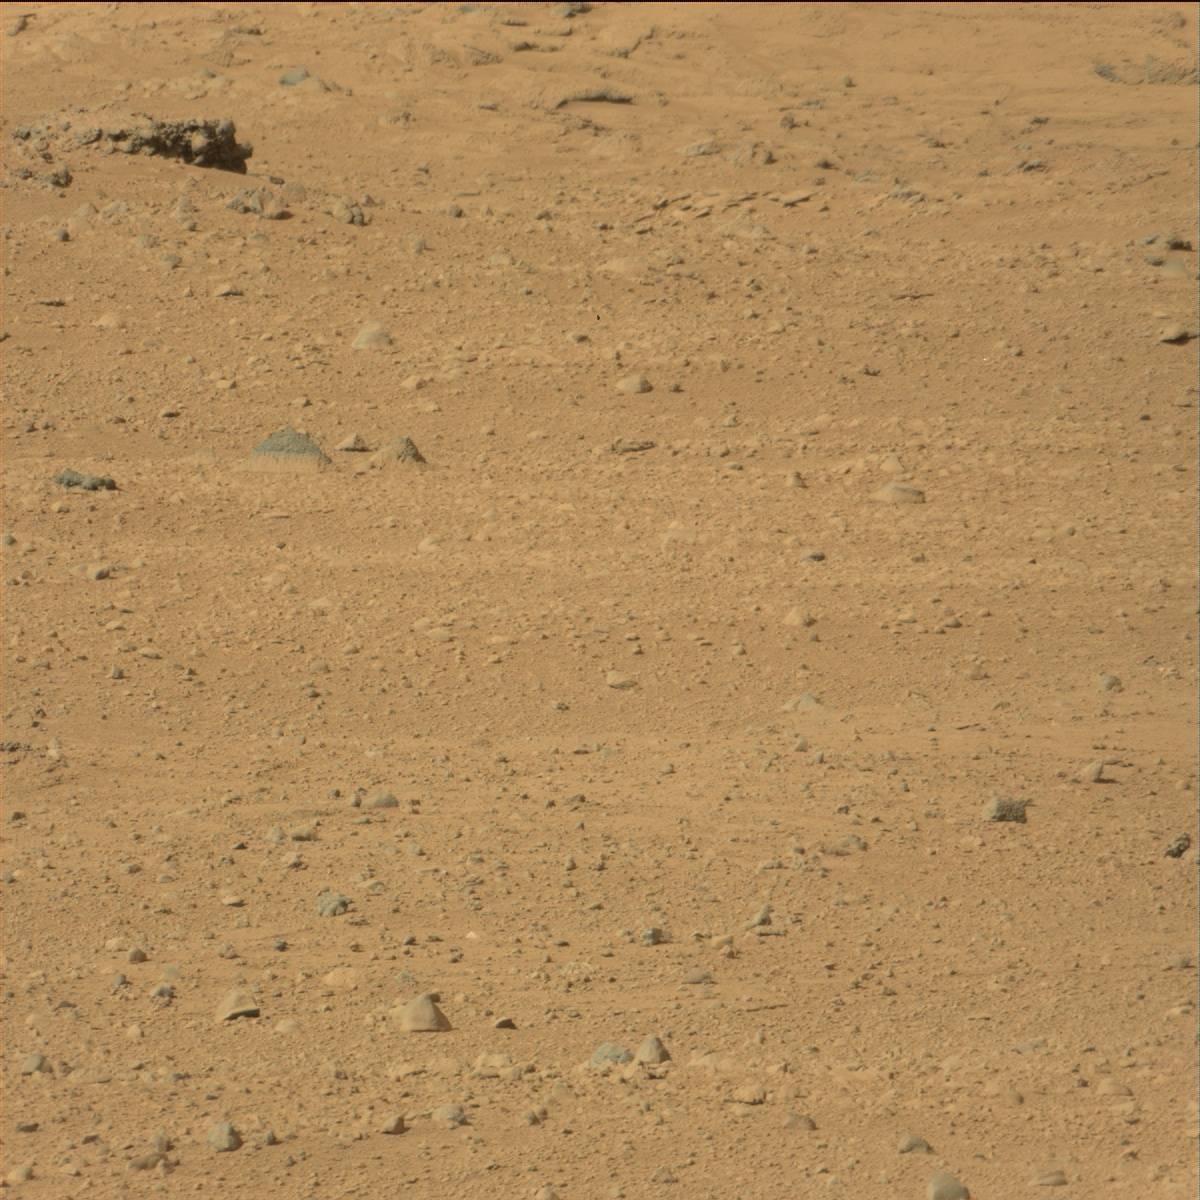
Terrain classes present: Bedrock, Rock, Sand / Soil